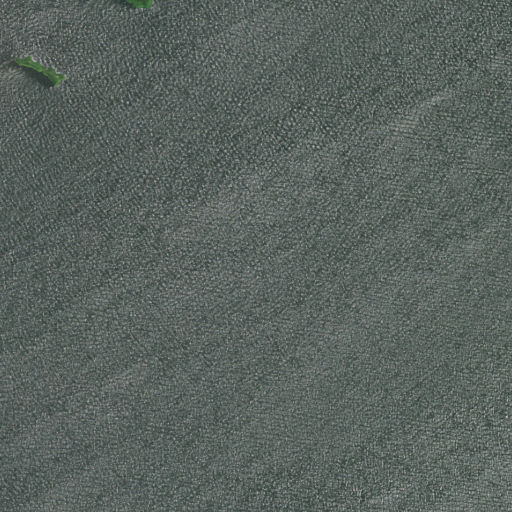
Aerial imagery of island in Delaware named Cherrybush Island containing only open water